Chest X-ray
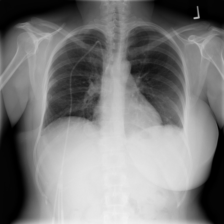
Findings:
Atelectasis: negative
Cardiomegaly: negative
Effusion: negative
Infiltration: negative
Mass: negative
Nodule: negative
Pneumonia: negative
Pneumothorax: negative
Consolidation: negative
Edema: negative
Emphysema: negative
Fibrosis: negative
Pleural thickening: negative
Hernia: negative